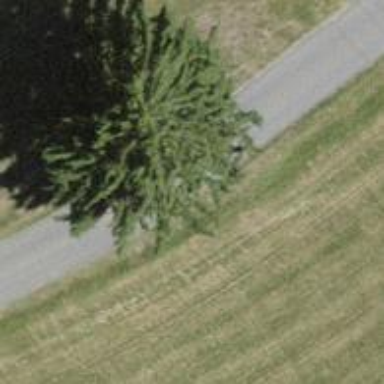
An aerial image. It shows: Evergreen needle-leaved tree.